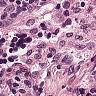
Metastatic tissue present: no